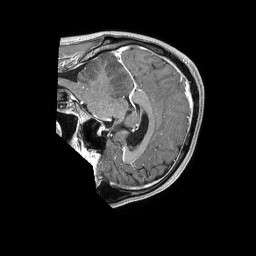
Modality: T1w
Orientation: sagittal
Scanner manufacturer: philips
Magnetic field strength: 1.5 T
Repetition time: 0.00783 s
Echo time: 0.00362 s